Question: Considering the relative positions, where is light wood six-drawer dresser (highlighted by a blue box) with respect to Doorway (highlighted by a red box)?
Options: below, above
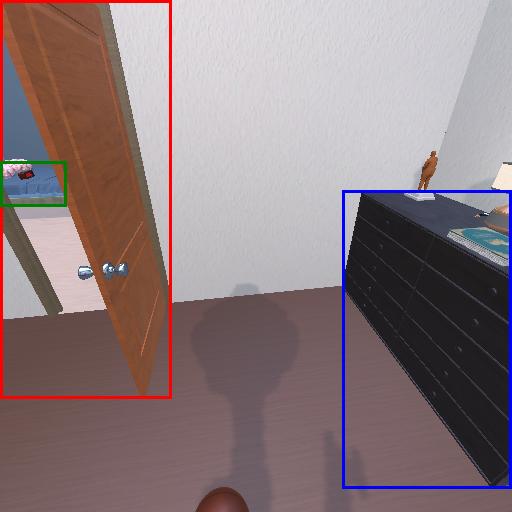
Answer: below